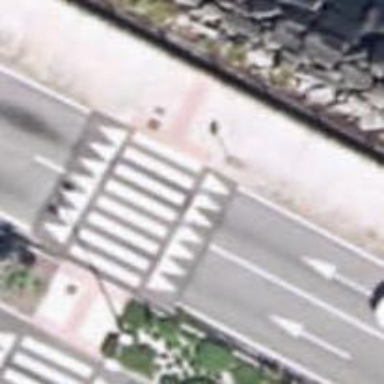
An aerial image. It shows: Zebra crossing on the road.